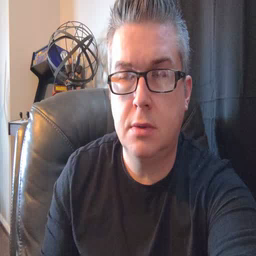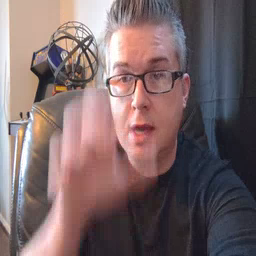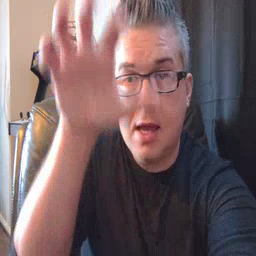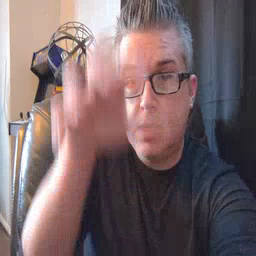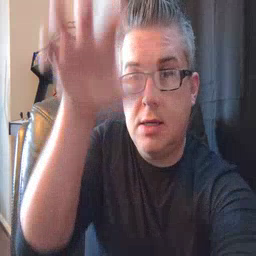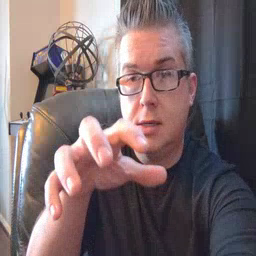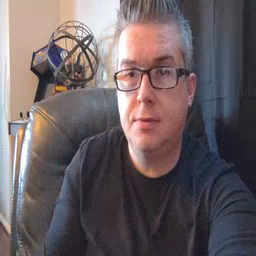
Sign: alligator